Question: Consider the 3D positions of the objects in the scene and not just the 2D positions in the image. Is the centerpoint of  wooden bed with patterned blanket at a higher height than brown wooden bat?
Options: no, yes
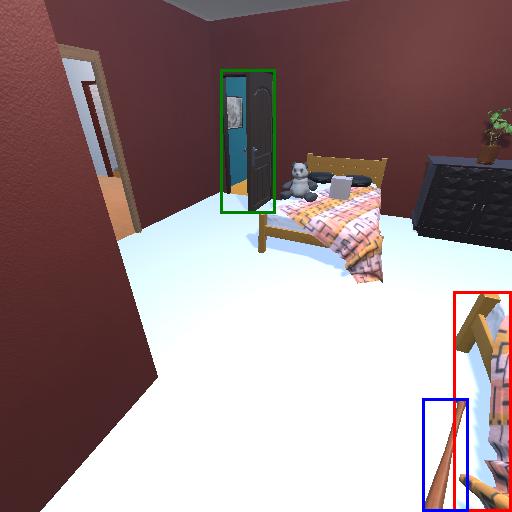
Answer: no